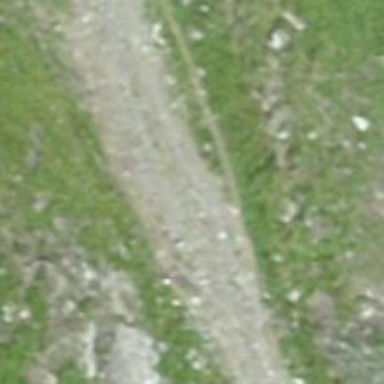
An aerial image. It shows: Gravel path with grade 4 track type.